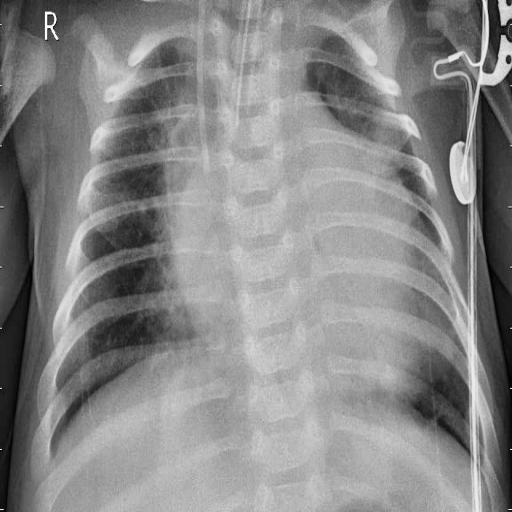
Finding: PNEUMONIA